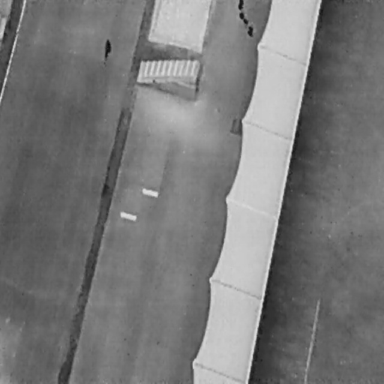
There is a Person in the infrared image.